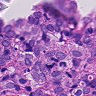
Metastatic tissue present: yes